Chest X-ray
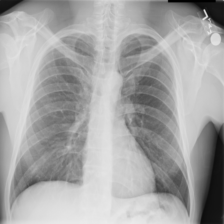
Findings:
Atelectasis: negative
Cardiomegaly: negative
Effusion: negative
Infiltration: negative
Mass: negative
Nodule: negative
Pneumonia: negative
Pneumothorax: negative
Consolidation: negative
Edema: negative
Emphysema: negative
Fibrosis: negative
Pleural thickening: negative
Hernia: negative